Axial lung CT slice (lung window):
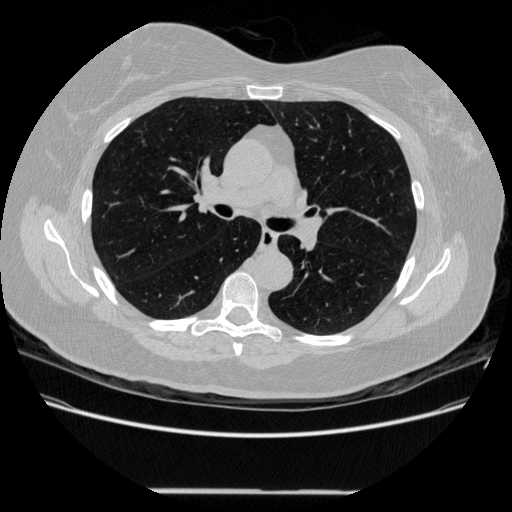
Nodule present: no